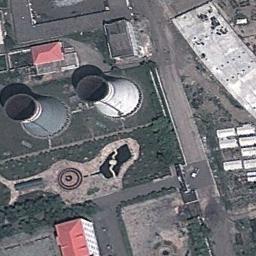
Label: thermal_power_station